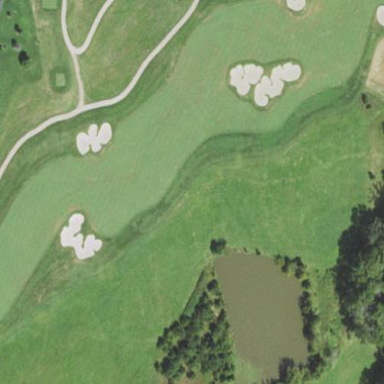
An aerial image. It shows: Rough area on grassy golf course.